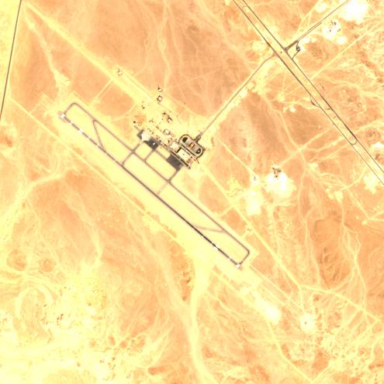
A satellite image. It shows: International aerodrome with fence surrounding it.